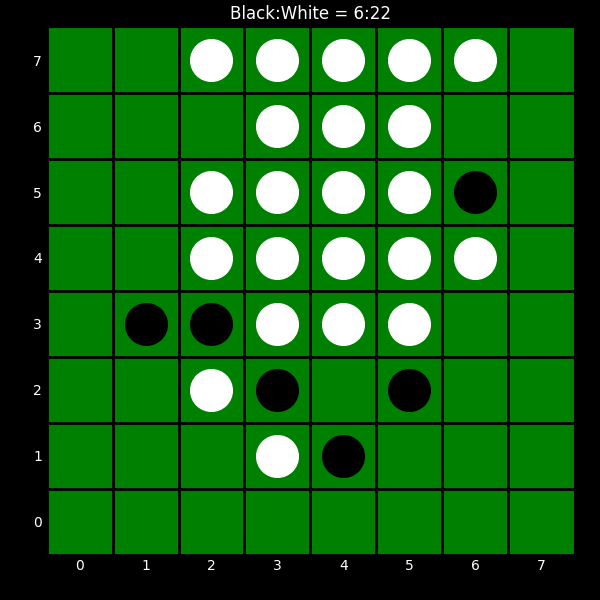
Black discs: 6
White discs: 22